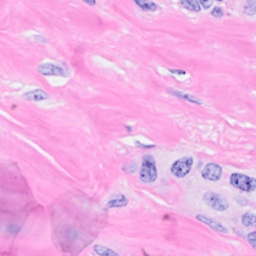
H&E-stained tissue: Breast